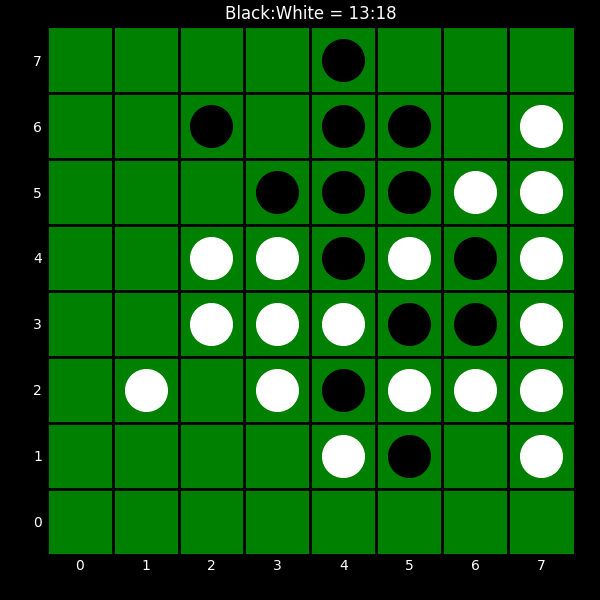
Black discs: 13
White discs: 18